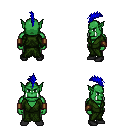
a pixel art fantasy rpg character, male body template, orc, green skin, green robe, gold greaves, blue mohawk hairstyle, leather bracers, black shoes, four views (front, back, left, right), 2x2 character sprite sheet, small pixel art, hard edges, no anti-aliasing